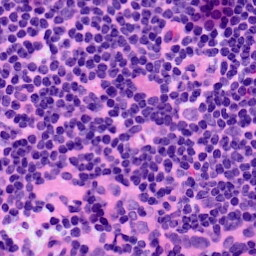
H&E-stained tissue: LymphNode